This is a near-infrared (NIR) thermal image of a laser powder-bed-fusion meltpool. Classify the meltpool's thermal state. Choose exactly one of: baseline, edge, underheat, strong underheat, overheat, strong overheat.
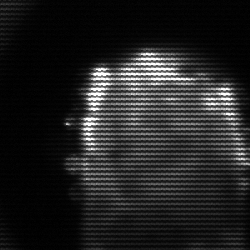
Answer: baseline